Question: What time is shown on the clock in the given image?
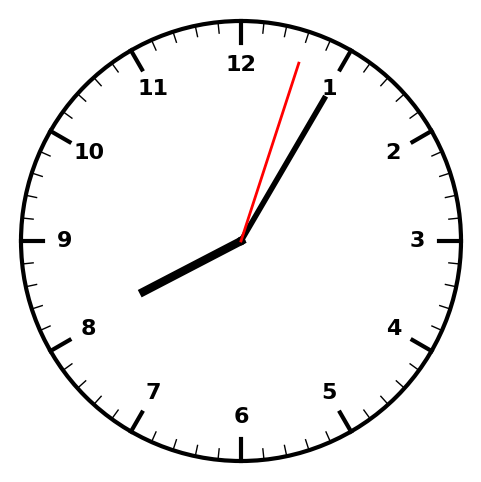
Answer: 08:05:03